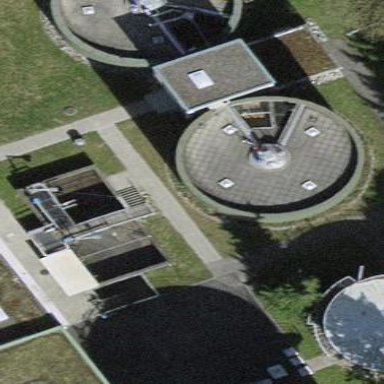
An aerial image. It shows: Storage tank with man-made structure.